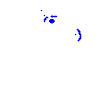
Particle: kaon